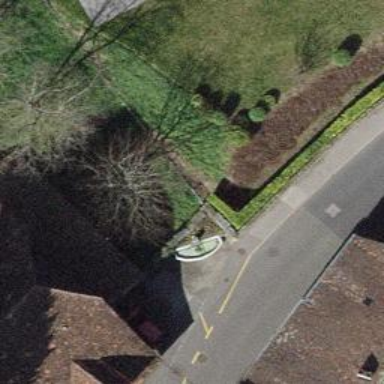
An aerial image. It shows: Beautiful fountain.